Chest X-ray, AP view. Patient: 59 years old, sex M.
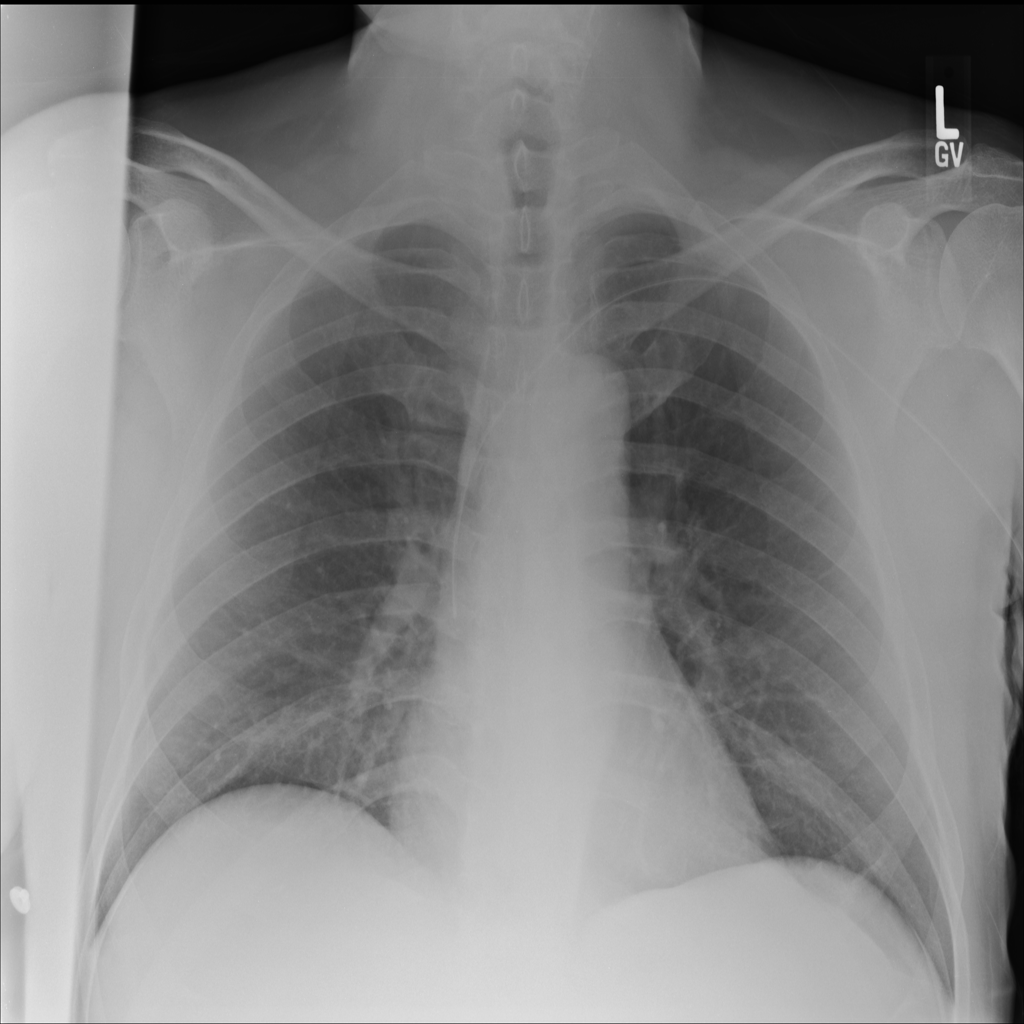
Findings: No Finding